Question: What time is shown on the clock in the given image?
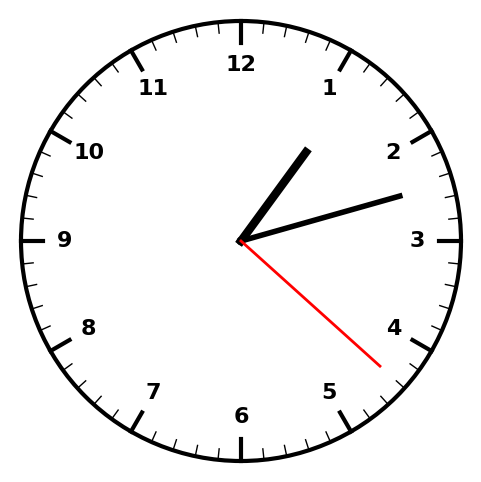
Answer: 01:12:22